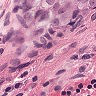
Metastatic tissue present: yes